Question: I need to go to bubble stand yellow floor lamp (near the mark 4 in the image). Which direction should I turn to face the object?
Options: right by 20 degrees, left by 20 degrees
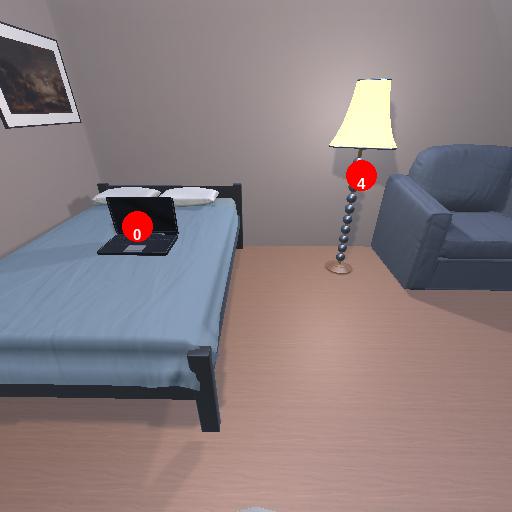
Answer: right by 20 degrees